Aerial crown-view tile of a tropical tree (Barro Colorado Island, Panama), acquired 20240716:
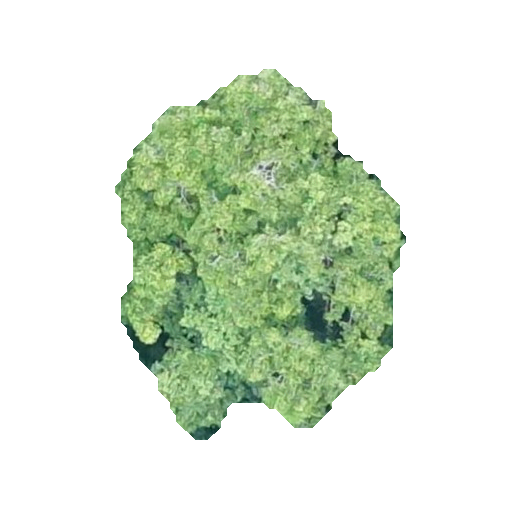
Species: Guatteria lucens
GBIF accepted scientific name: Guatteria lucens
Crown area: 119.111 m²